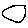
Label: circle